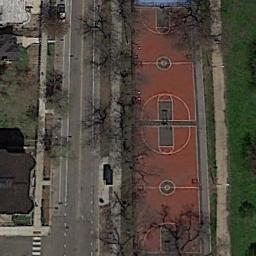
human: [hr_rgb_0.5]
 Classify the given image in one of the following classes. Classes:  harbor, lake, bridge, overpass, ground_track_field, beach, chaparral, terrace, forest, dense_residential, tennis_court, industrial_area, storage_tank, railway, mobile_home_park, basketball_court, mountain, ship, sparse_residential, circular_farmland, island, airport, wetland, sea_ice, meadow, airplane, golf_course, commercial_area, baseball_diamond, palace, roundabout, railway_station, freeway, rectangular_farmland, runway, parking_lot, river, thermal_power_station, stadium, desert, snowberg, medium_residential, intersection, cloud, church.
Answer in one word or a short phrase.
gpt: basketball_court